Field crop: maize
Growth stage: 1
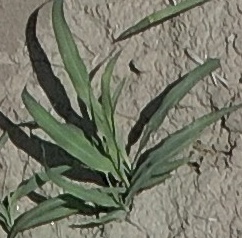
Species: sorghum